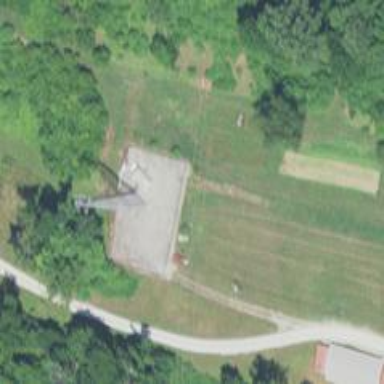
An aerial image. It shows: Communication mast tower.